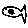
Label: fish